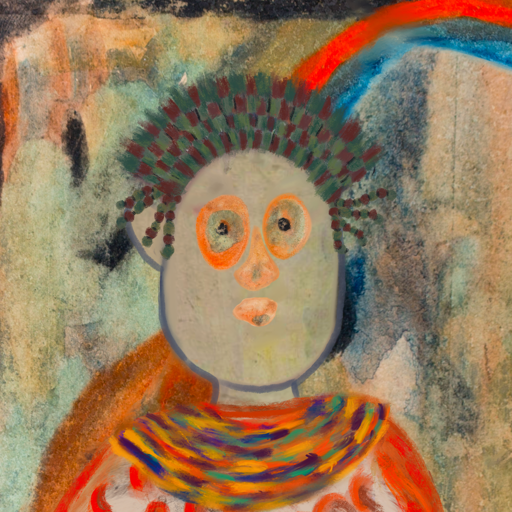
Background: Childish, Head And Neck Front: Hill_Girl, Face Front: Childish, Bust: Rupkatha, Hair Front: Blank, Head Accessory: After_Raid_Crown, Second Necklace: An_Impression_2, Necklace: Blank, Baby: Blank